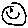
Label: smiley face